Interaction volume radius: 5 \u00c5
Interaction volume height: 20 \u00c5
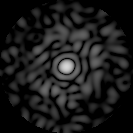
Disorder parameter: 0.8476